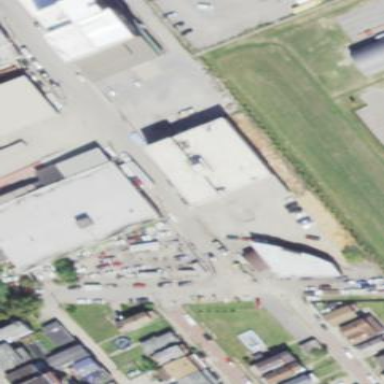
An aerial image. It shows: Commercial building.